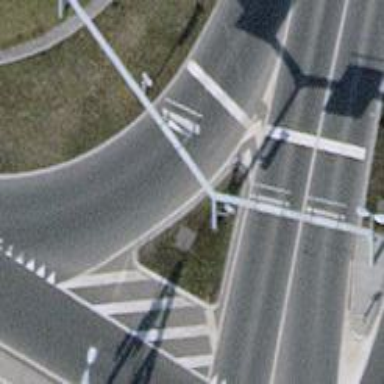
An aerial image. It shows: Trunk link highway.